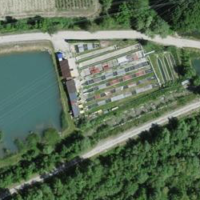
EUNIS habitat code: 24
Species observed at this site:
Chlorophorus varius
Clematis vitalba
Lysimachia vulgaris